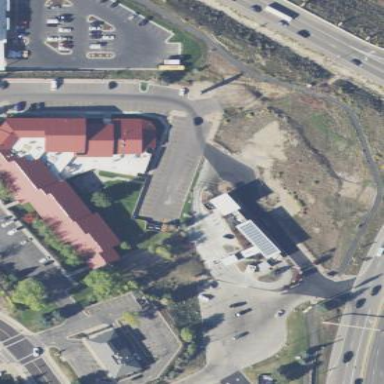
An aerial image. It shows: Hotel building.